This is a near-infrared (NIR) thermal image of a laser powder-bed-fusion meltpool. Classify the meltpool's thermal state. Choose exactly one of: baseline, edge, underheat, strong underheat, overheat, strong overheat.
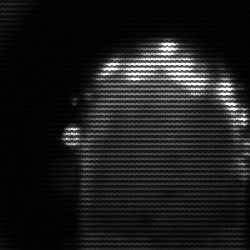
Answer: baseline